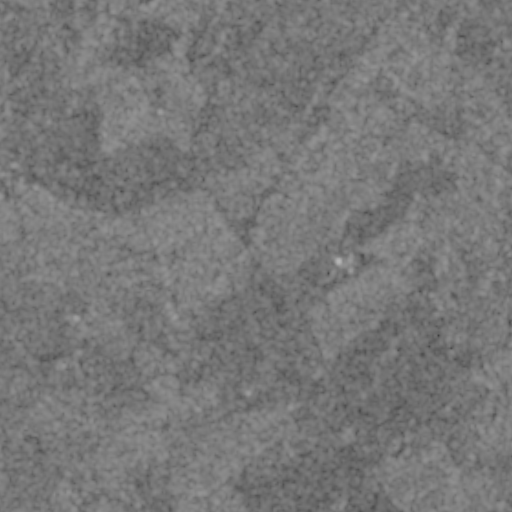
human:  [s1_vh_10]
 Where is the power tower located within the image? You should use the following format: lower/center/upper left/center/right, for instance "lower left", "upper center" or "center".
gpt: The power tower is located in the right of the image.
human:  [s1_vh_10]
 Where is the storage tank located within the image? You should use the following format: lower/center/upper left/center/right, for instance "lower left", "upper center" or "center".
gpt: The storage tank is located in the center right of the image.
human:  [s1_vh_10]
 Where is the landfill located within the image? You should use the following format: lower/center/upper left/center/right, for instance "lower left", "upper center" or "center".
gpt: There is no landfill in the image.

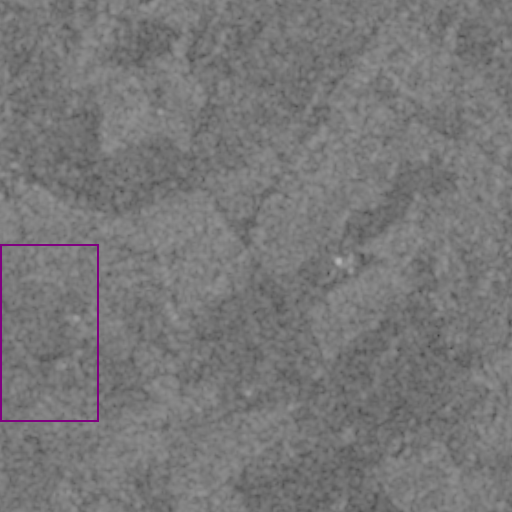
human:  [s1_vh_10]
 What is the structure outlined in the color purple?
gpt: The structure outlined in purple is a crop field.
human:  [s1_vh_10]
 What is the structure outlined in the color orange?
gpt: There is no orange outline.